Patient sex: F
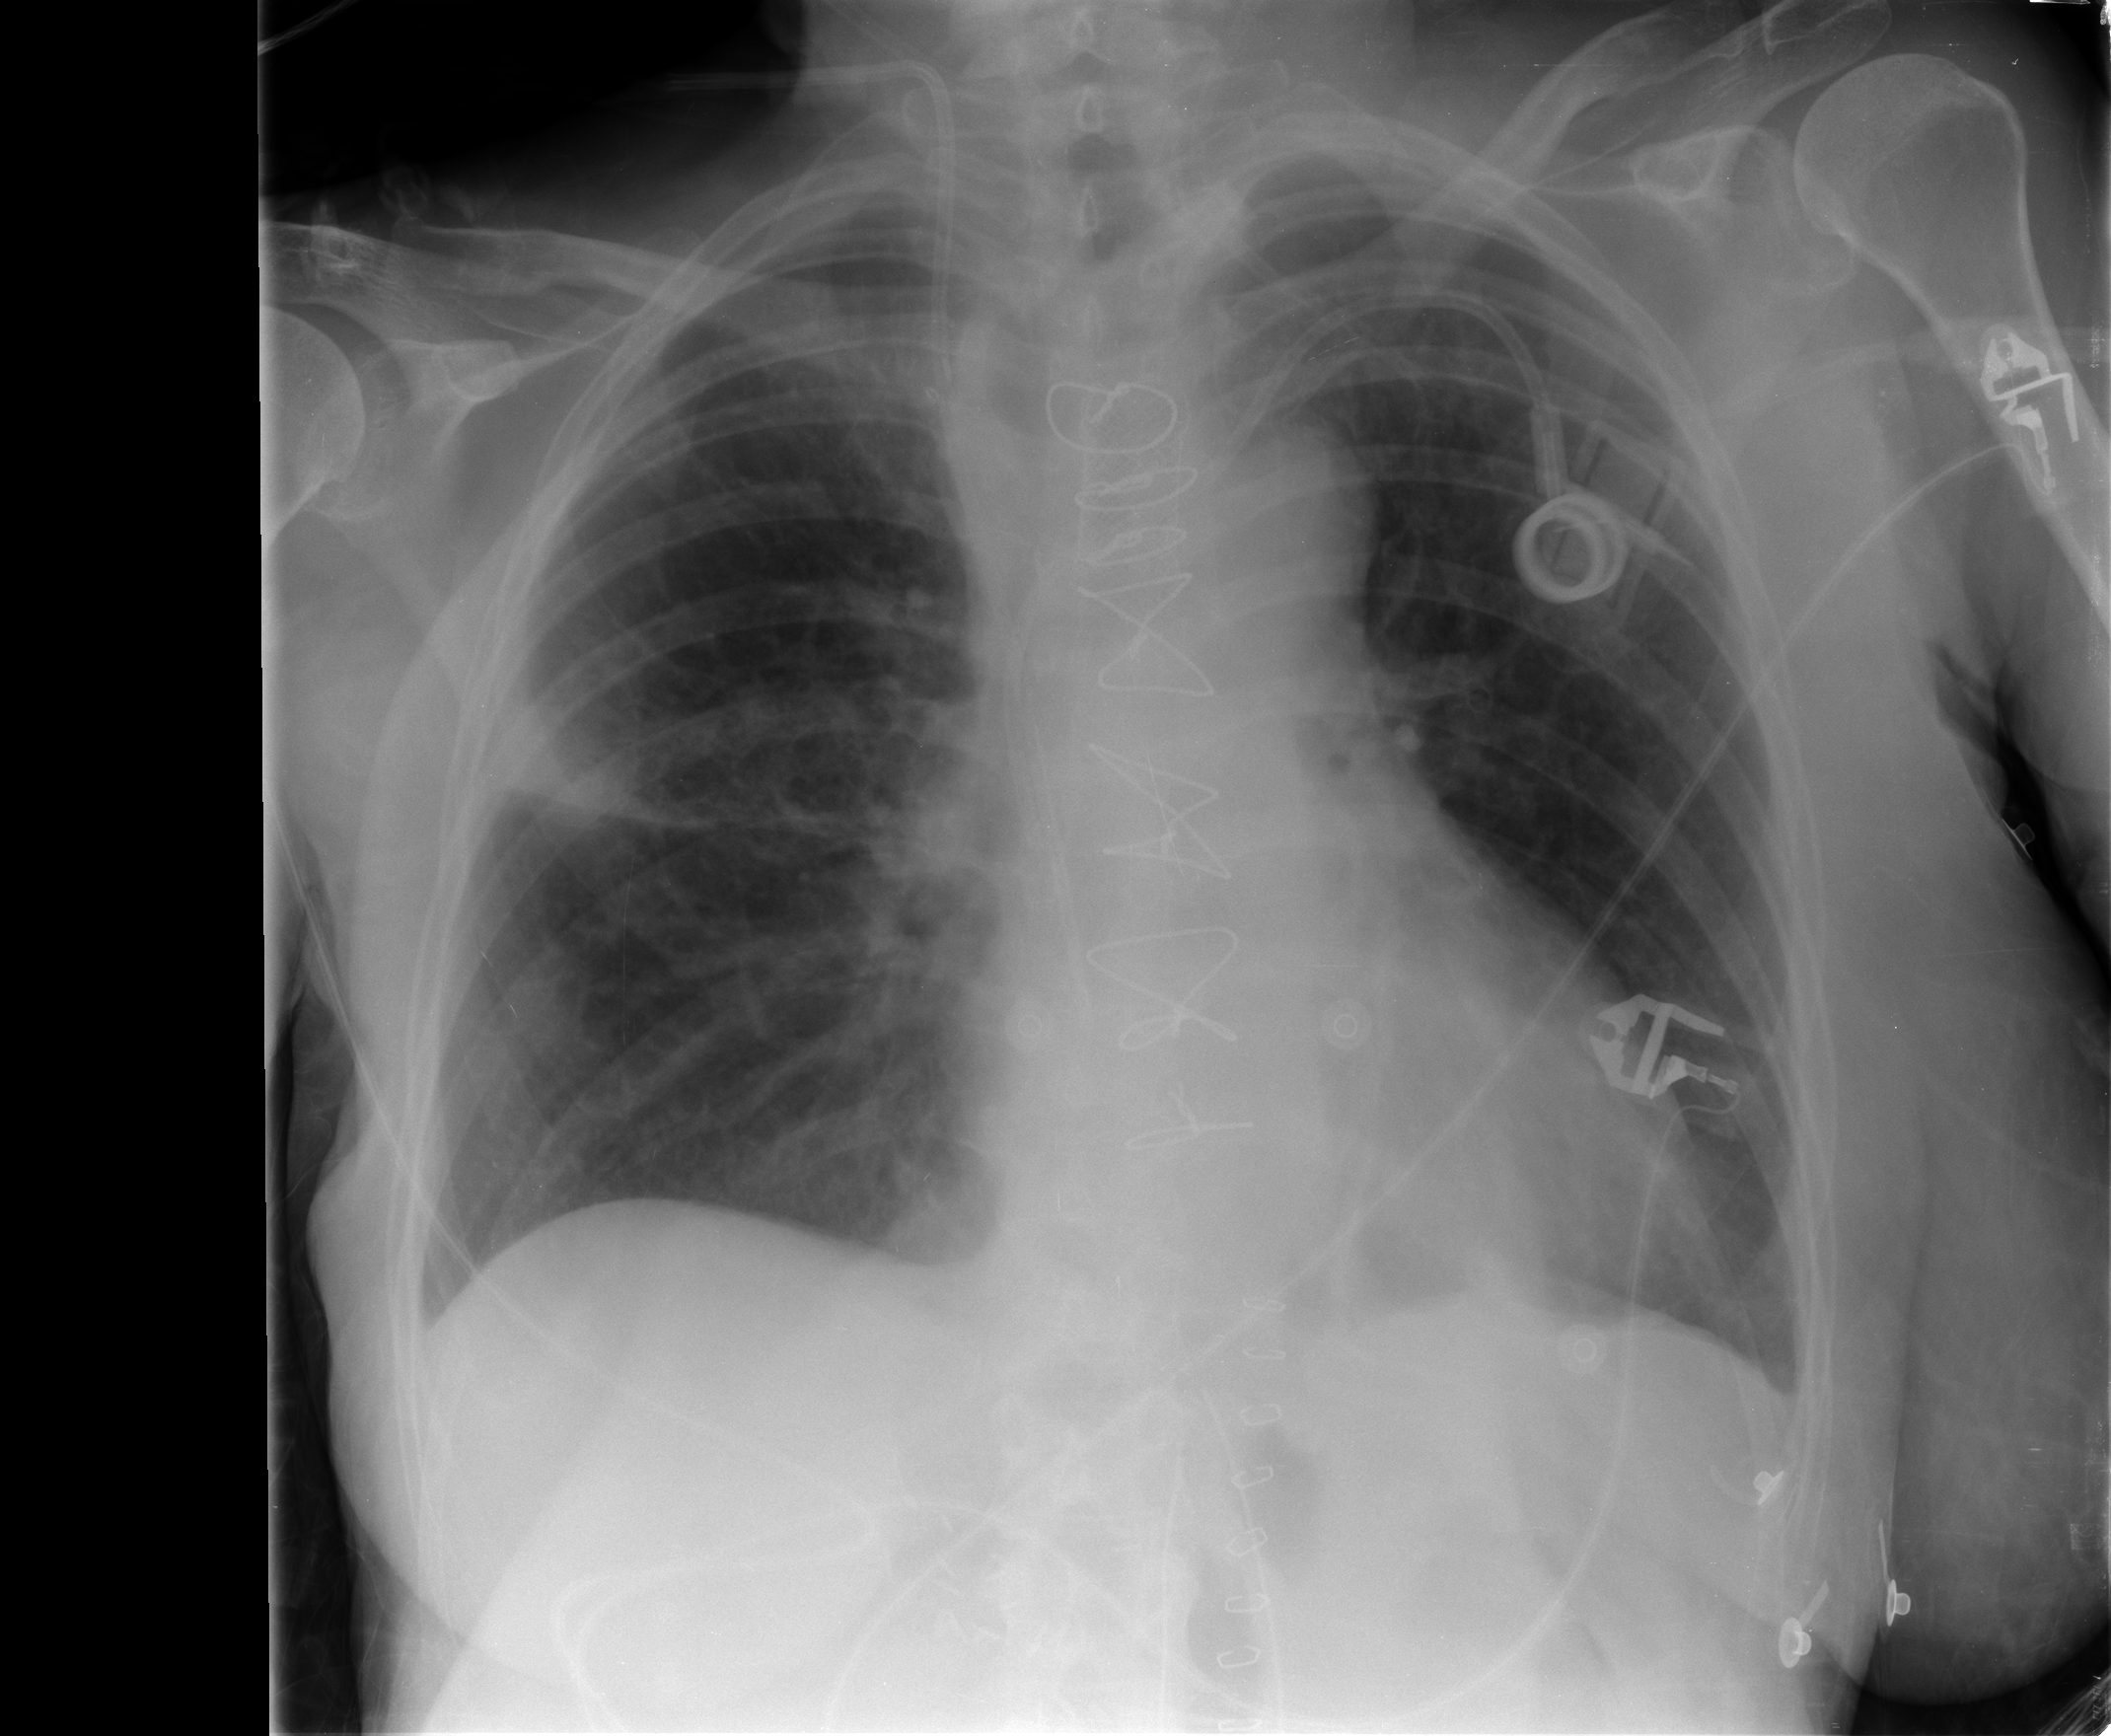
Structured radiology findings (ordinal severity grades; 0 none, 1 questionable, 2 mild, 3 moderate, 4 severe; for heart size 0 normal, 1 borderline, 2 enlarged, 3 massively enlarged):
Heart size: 0
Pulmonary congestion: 0
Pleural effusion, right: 0
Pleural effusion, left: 0
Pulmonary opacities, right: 1
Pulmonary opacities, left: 0
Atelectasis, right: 0
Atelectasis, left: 0